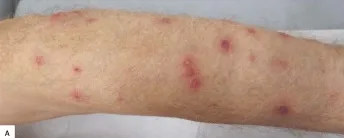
Cutaneous manifestations. (A) Pustulosis of the left arm.
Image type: medical_photograph (skin_photograph)